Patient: sex F, age 62
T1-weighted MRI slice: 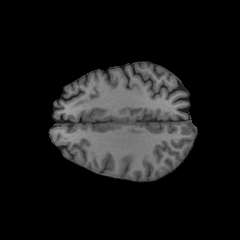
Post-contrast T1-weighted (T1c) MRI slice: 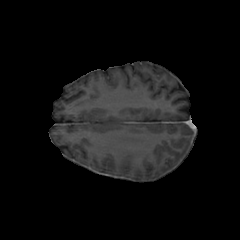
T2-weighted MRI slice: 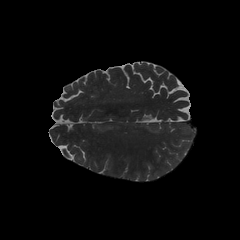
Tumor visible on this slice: no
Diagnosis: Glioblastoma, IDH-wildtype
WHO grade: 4